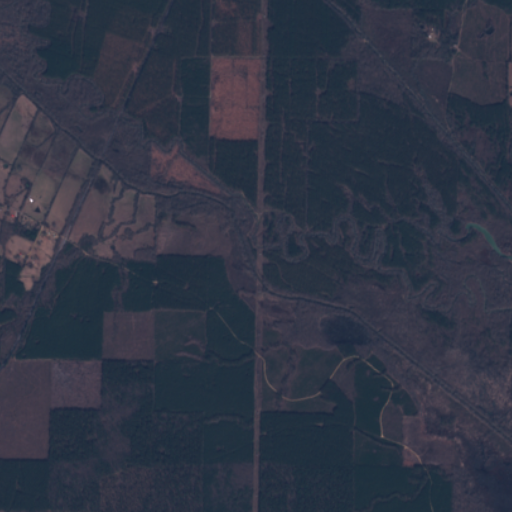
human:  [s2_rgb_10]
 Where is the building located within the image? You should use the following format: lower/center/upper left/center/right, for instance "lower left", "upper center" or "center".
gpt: The building is located in the center left of the image.
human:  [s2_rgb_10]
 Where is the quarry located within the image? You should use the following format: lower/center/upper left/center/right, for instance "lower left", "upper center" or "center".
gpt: There is no quarry in the image.